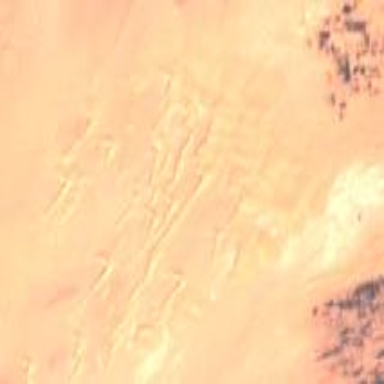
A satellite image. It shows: Desert landscape characterized by sand. This area resembles erg.